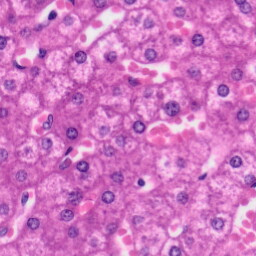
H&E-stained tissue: Liver